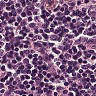
Metastatic tissue present: no